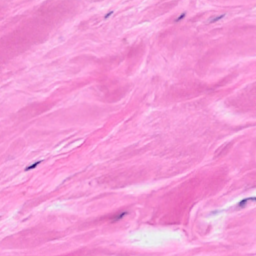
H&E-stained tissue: Breast